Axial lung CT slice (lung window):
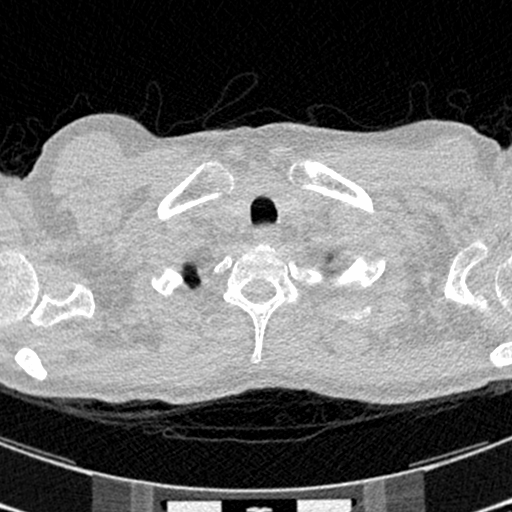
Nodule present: no